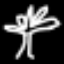
Label: palm tree